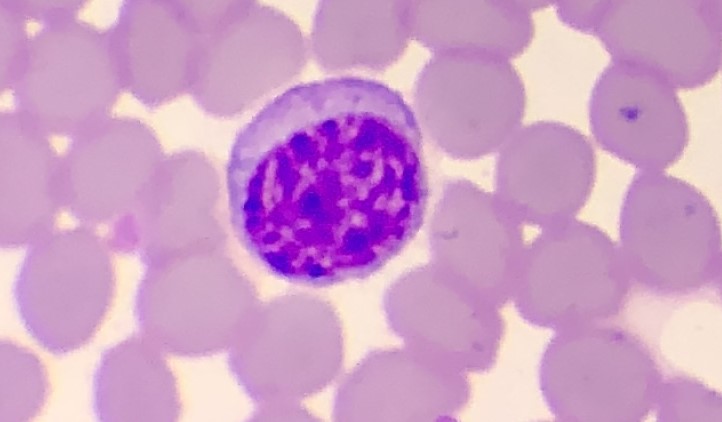
White blood cell type: Lymphocyte